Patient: sex F, age 77
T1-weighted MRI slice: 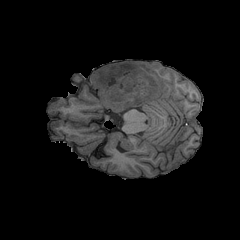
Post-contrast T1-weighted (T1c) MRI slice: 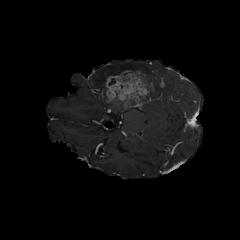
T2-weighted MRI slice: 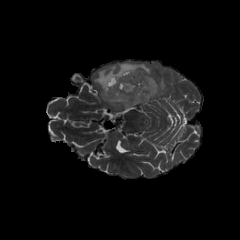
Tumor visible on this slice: yes
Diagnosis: Glioblastoma, IDH-wildtype
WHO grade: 4